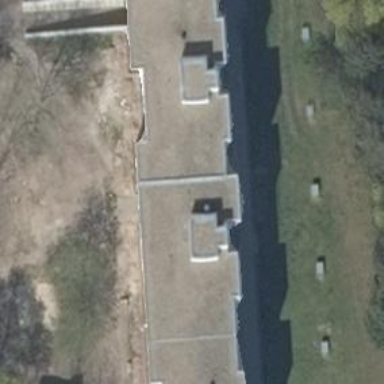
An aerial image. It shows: Flat-roofed apartment building.